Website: apple
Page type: customer-info-address
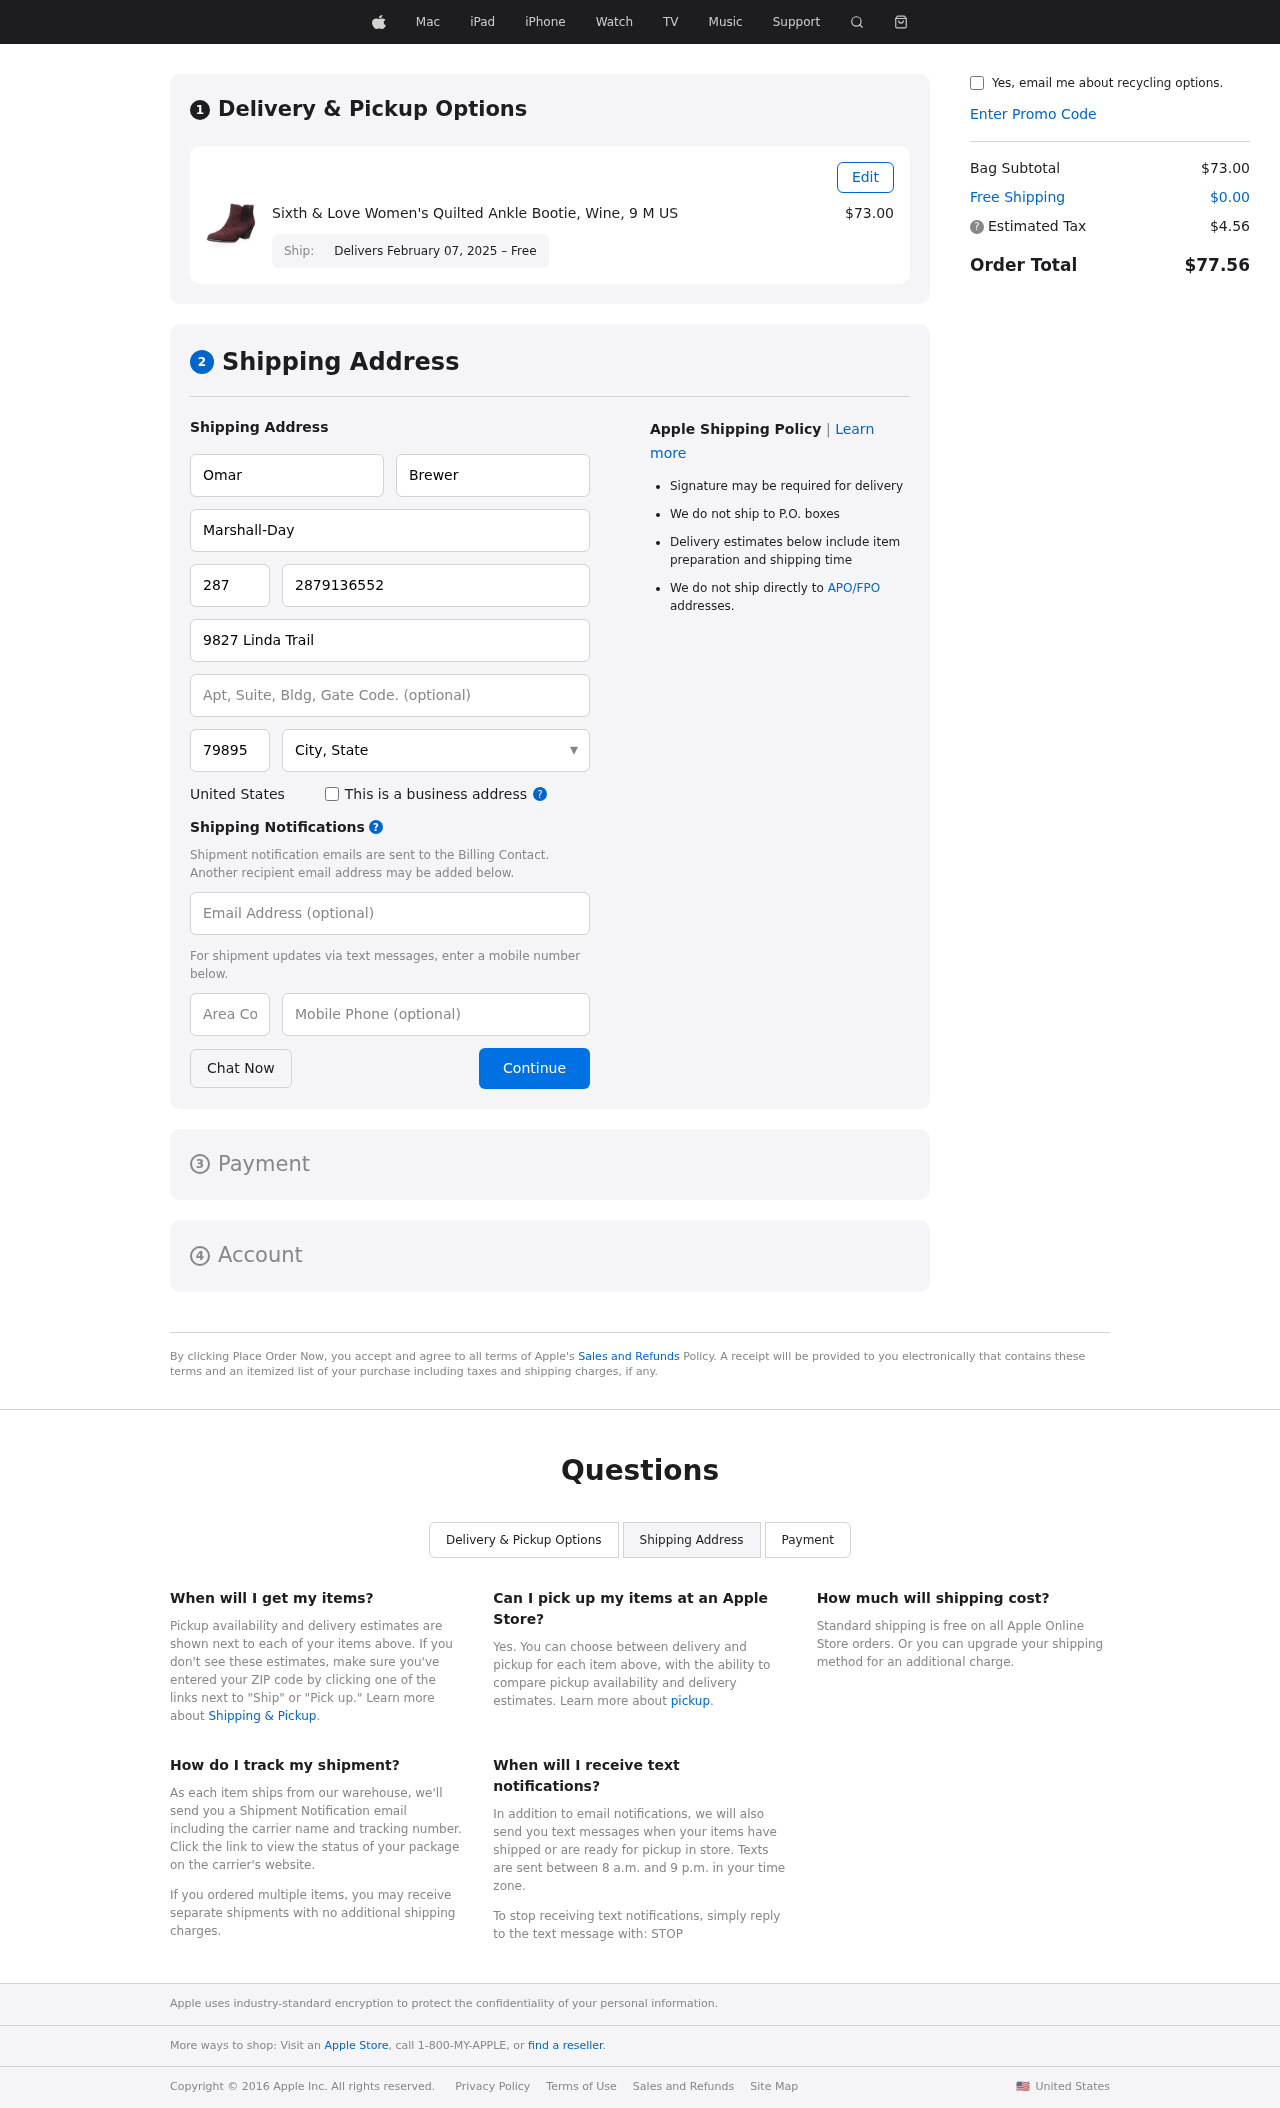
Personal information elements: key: PII_CITY_STATE
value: Samuelborough, VT
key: PII_COMPANY
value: Marshall-Day
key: PII_COUNTRY
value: United States
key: PII_EMAIL
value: obrewer@hotmail.com
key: PII_FIRSTNAME
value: Omar
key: PII_LASTNAME
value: Brewer
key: PII_PHONE
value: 2879136552
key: PII_PHONE_AREA
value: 287
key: PII_POSTCODE
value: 79895
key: PII_STREET
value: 9827 Linda Trail
Product elements: key: PRODUCT1_NAME
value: Sixth & Love Women's Quilted Ankle Bootie, Wine, 9 M US
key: PRODUCT1_PRICE
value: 73
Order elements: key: ORDER_DELIVERY_DATE
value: Delivers February 07, 2025 – Free
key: ORDER_SUBTOTAL
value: $73.00
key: ORDER_SHIPPING_COST
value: $0.00
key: ORDER_TAX
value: $4.56
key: ORDER_TOTAL
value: $77.56